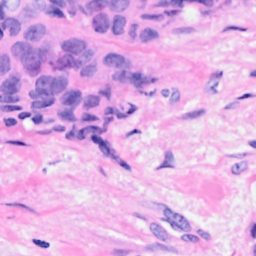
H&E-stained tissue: Breast